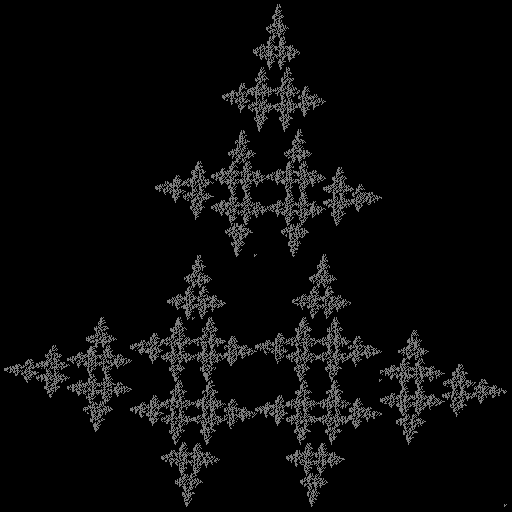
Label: crystal